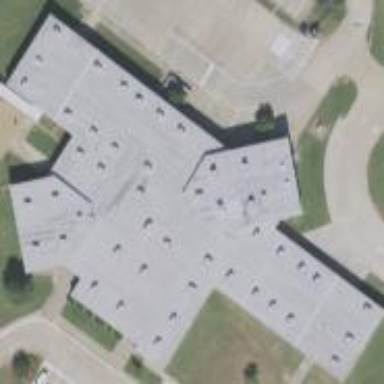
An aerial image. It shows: School building.